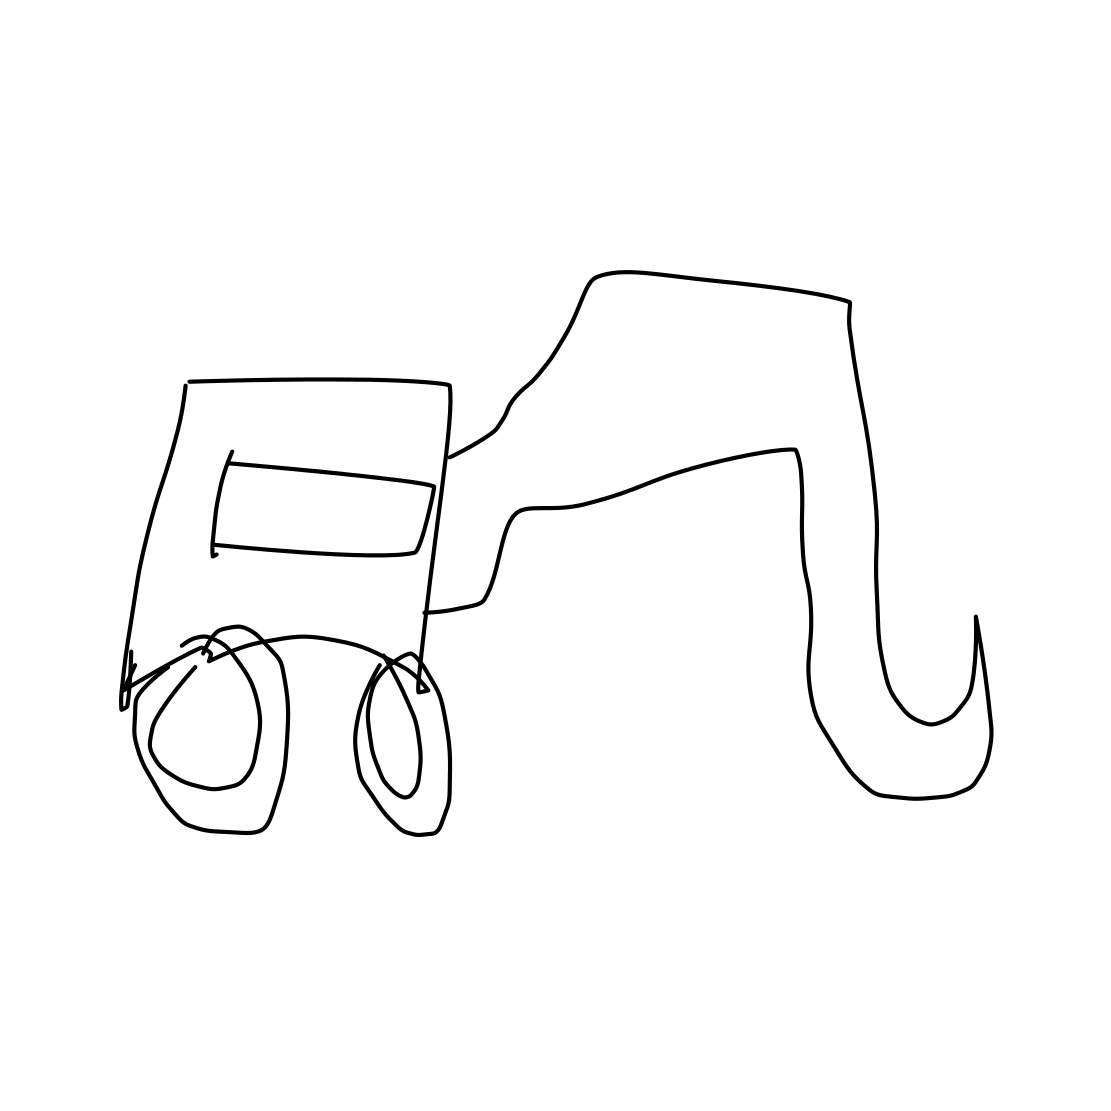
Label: bulldozer